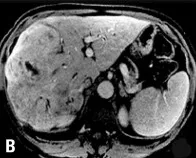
Magnetic resonance imaging of upper abdomen in T1, with fat saturation, after contrast, in the axial, and ,coronal sections: in B.
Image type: radiology (mri)